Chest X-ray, AP view. Patient: 21 years old, sex F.
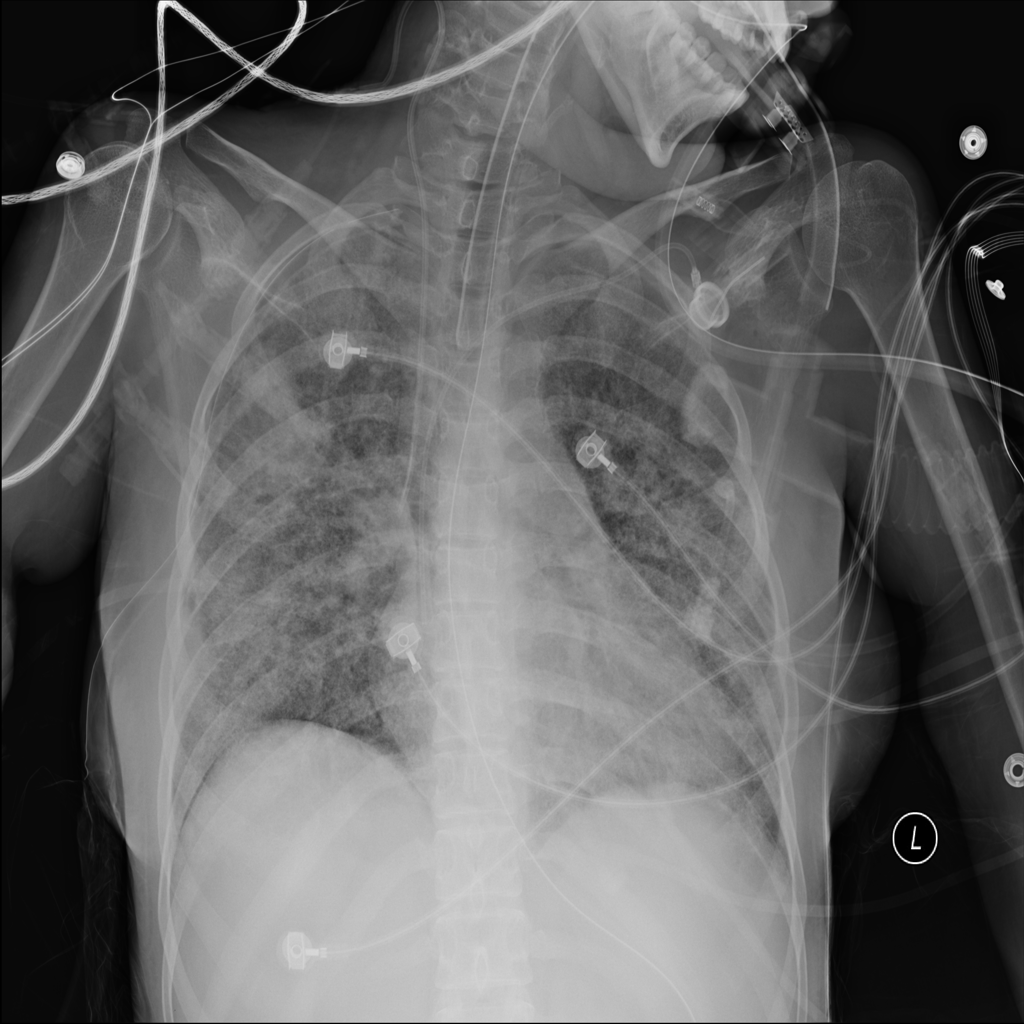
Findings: No Finding